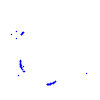
Particle: kaon